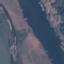
Land use / land cover class: River